You are looking at the envelope spectrum of a bearing's vibration signal. The marked vertical lines are the theoretical fault frequencies for the outer race, inner race, rolling elements, and cage. Diagnose the bearing from this image, choosing from: normal, inner_race, outer_race, ball.
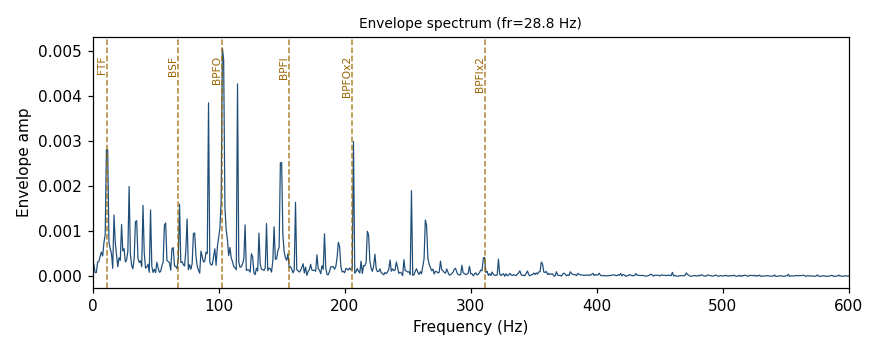
Answer: outer_race